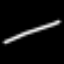
Label: line